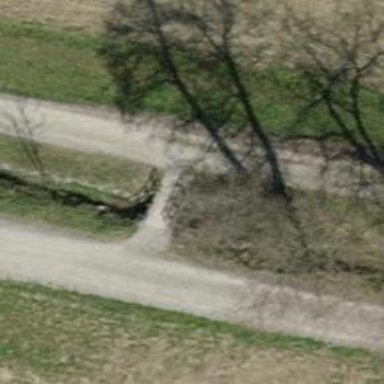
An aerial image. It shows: Track road with grade2 bridge.